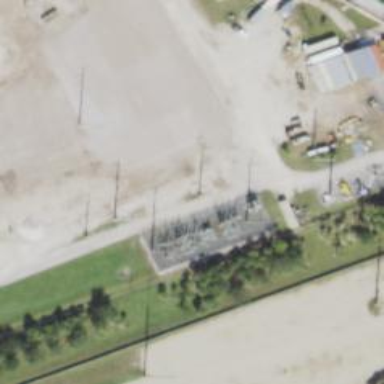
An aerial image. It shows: Switch used for power control.